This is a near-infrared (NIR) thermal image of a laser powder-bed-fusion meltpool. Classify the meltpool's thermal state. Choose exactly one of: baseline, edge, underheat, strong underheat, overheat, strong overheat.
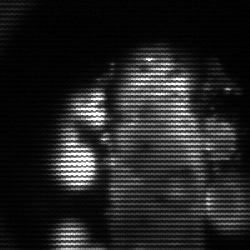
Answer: strong underheat